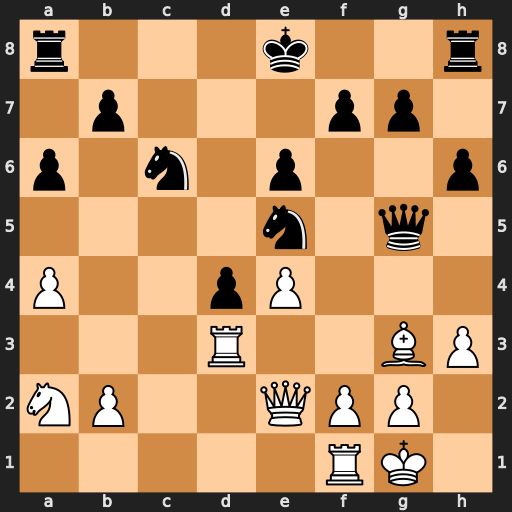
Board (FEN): r3k2r/1p3pp1/p1n1p2p/4n1q1/P2pP3/3R2BP/NP2QPP1/5RK1
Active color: w
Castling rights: kq
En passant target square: -
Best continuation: f4 Qe7 fxe5